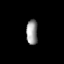
Tissue: prostate
Cell type: Endothelial cells
Senescence score: 0.3551
Nuclear area (px): 274
Mean DAPI intensity: 151.204